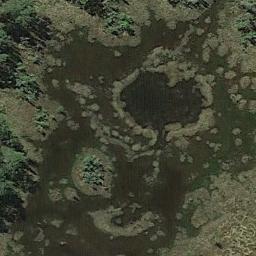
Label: wetland